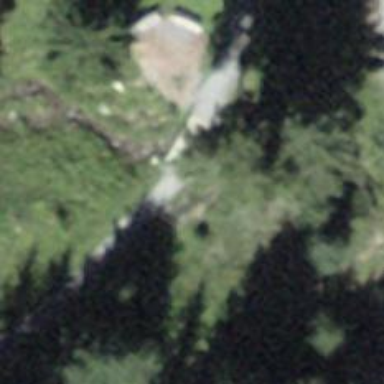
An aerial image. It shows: Path on bridge.